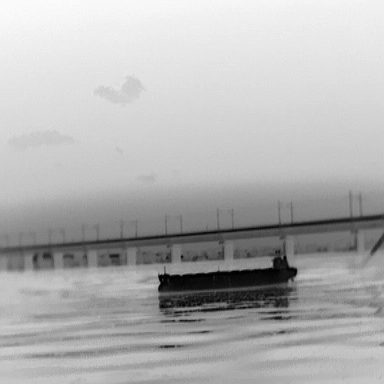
There is a liner in the infrared image.